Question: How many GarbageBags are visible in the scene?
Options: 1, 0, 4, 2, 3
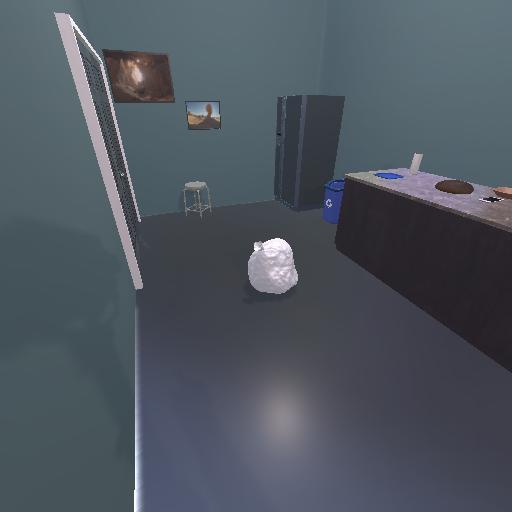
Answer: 1